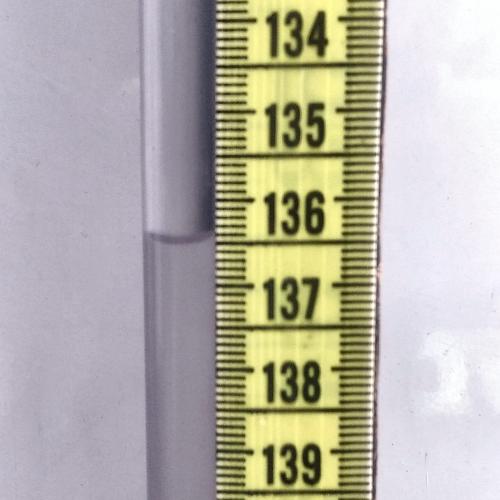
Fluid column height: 136.4 cm